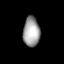
Tissue: lung
Cell type: Fibroblasts
Senescence score: 0.5537
Nuclear area (px): 489
Mean DAPI intensity: 159.716